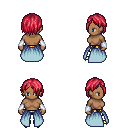
a pixel art fantasy rpg character, female body template, human, dark skin, overskirt, gold greaves, ruby red bangs hairstyle, white cloth bracers, gold boots, four views (front, back, left, right), 2x2 character sprite sheet, small pixel art, hard edges, no anti-aliasing